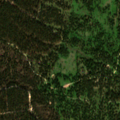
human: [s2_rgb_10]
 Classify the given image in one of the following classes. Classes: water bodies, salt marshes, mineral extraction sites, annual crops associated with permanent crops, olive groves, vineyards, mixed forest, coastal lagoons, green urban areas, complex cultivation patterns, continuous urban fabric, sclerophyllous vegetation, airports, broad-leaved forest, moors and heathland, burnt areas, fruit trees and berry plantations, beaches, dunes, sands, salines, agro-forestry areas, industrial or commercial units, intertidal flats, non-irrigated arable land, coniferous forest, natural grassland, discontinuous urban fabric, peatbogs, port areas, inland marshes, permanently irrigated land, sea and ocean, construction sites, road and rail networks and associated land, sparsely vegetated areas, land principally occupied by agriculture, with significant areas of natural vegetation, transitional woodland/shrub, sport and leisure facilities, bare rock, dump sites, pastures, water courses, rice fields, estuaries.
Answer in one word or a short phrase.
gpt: broad-leaved forest, coniferous forest